Question: I have an AdvancedDataGrid that is displaying information in a hierarchical fashion; a list of sites and their associated sub areas.
The data structure is:
'''
public interface ISite
{
function get displayName():String
function get siteCode():String
function get name():String
function get subAreas():ArrayCollection
}
public interface ISubArea
{
function get displayName():String
function get siteCode():String
function get name():String
function get subAreaCode():String
}
'''
There are three total pieces of information that I want to display within the grid. At the root of the tree I want to show the Site's displayName. For the SubArea'S I want to display two columns, one for siteCode and the other for name.
I have gotten pretty close unfortunately all three columns are displayed in the child rows. I have not figured out how to remove the Site's displayName column from the child rows.
Any thoughts about how to do this? Here is a screen grab depicting the results so far and annotated with the desired result. The MXML code that is producing this result can be found after the image.

'''
<mx:AdvancedDataGrid width="100%" height="100%" showHeaders="false" textAlign="left">
<mx:dataProvider>
<mx:HierarchicalData source="{pmodel.sites}" childrenField="subAreas"/>
</mx:dataProvider>
<mx:columns>
<mx:AdvancedDataGridColumn dataField="displayName"/>
<mx:AdvancedDataGridColumn dataField="siteCode"/>
<mx:AdvancedDataGridColumn dataField="name"/>
</mx:columns>
<mx:rendererProviders>
<mx:AdvancedDataGridRendererProvider
depth="1"
columnIndex="0"
columnSpan="0"
renderer="mx.controls.advancedDataGridClasses.AdvancedDataGridGroupItemRenderer"/>
</mx:rendererProviders>
</mx:AdvancedDataGrid>
'''
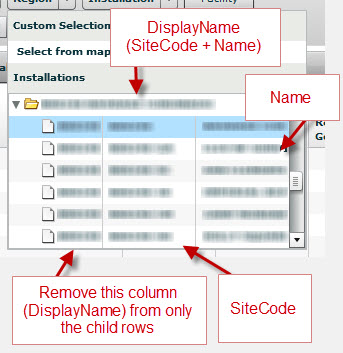
Answer: I found a very simple and workable solution to this problem.
Set the width of the first column (displayName) to zero to "hide" that column within the data grid. Use the 'AdvancedDataGridRendererProvider' to configure that column to span all columns at the root of the data grid. The text for the first column will still display at the root due to spanning multiple columns and will be hidden at all other depths in the data grid.
'''
<mx:AdvancedDataGrid width="100%" height="100%" showHeaders="false" textAlign="left">
<mx:dataProvider>
<mx:HierarchicalData source="{pmodel.sites}" childrenField="subAreas"/>
</mx:dataProvider>
<mx:columns>
<mx:AdvancedDataGridColumn dataField="displayName" width="0"/>
<mx:AdvancedDataGridColumn dataField="siteCode"/>
<mx:AdvancedDataGridColumn dataField="name"/>
</mx:columns>
<mx:rendererProviders>
<mx:AdvancedDataGridRendererProvider
depth="1"
columnIndex="0"
columnSpan="0"
renderer="mx.controls.advancedDataGridClasses.AdvancedDataGridGroupItemRenderer"/>
</mx:rendererProviders>
</mx:AdvancedDataGrid>
'''